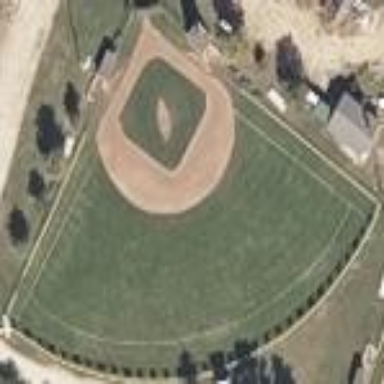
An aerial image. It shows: Baseball pitch for leisure land.